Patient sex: F
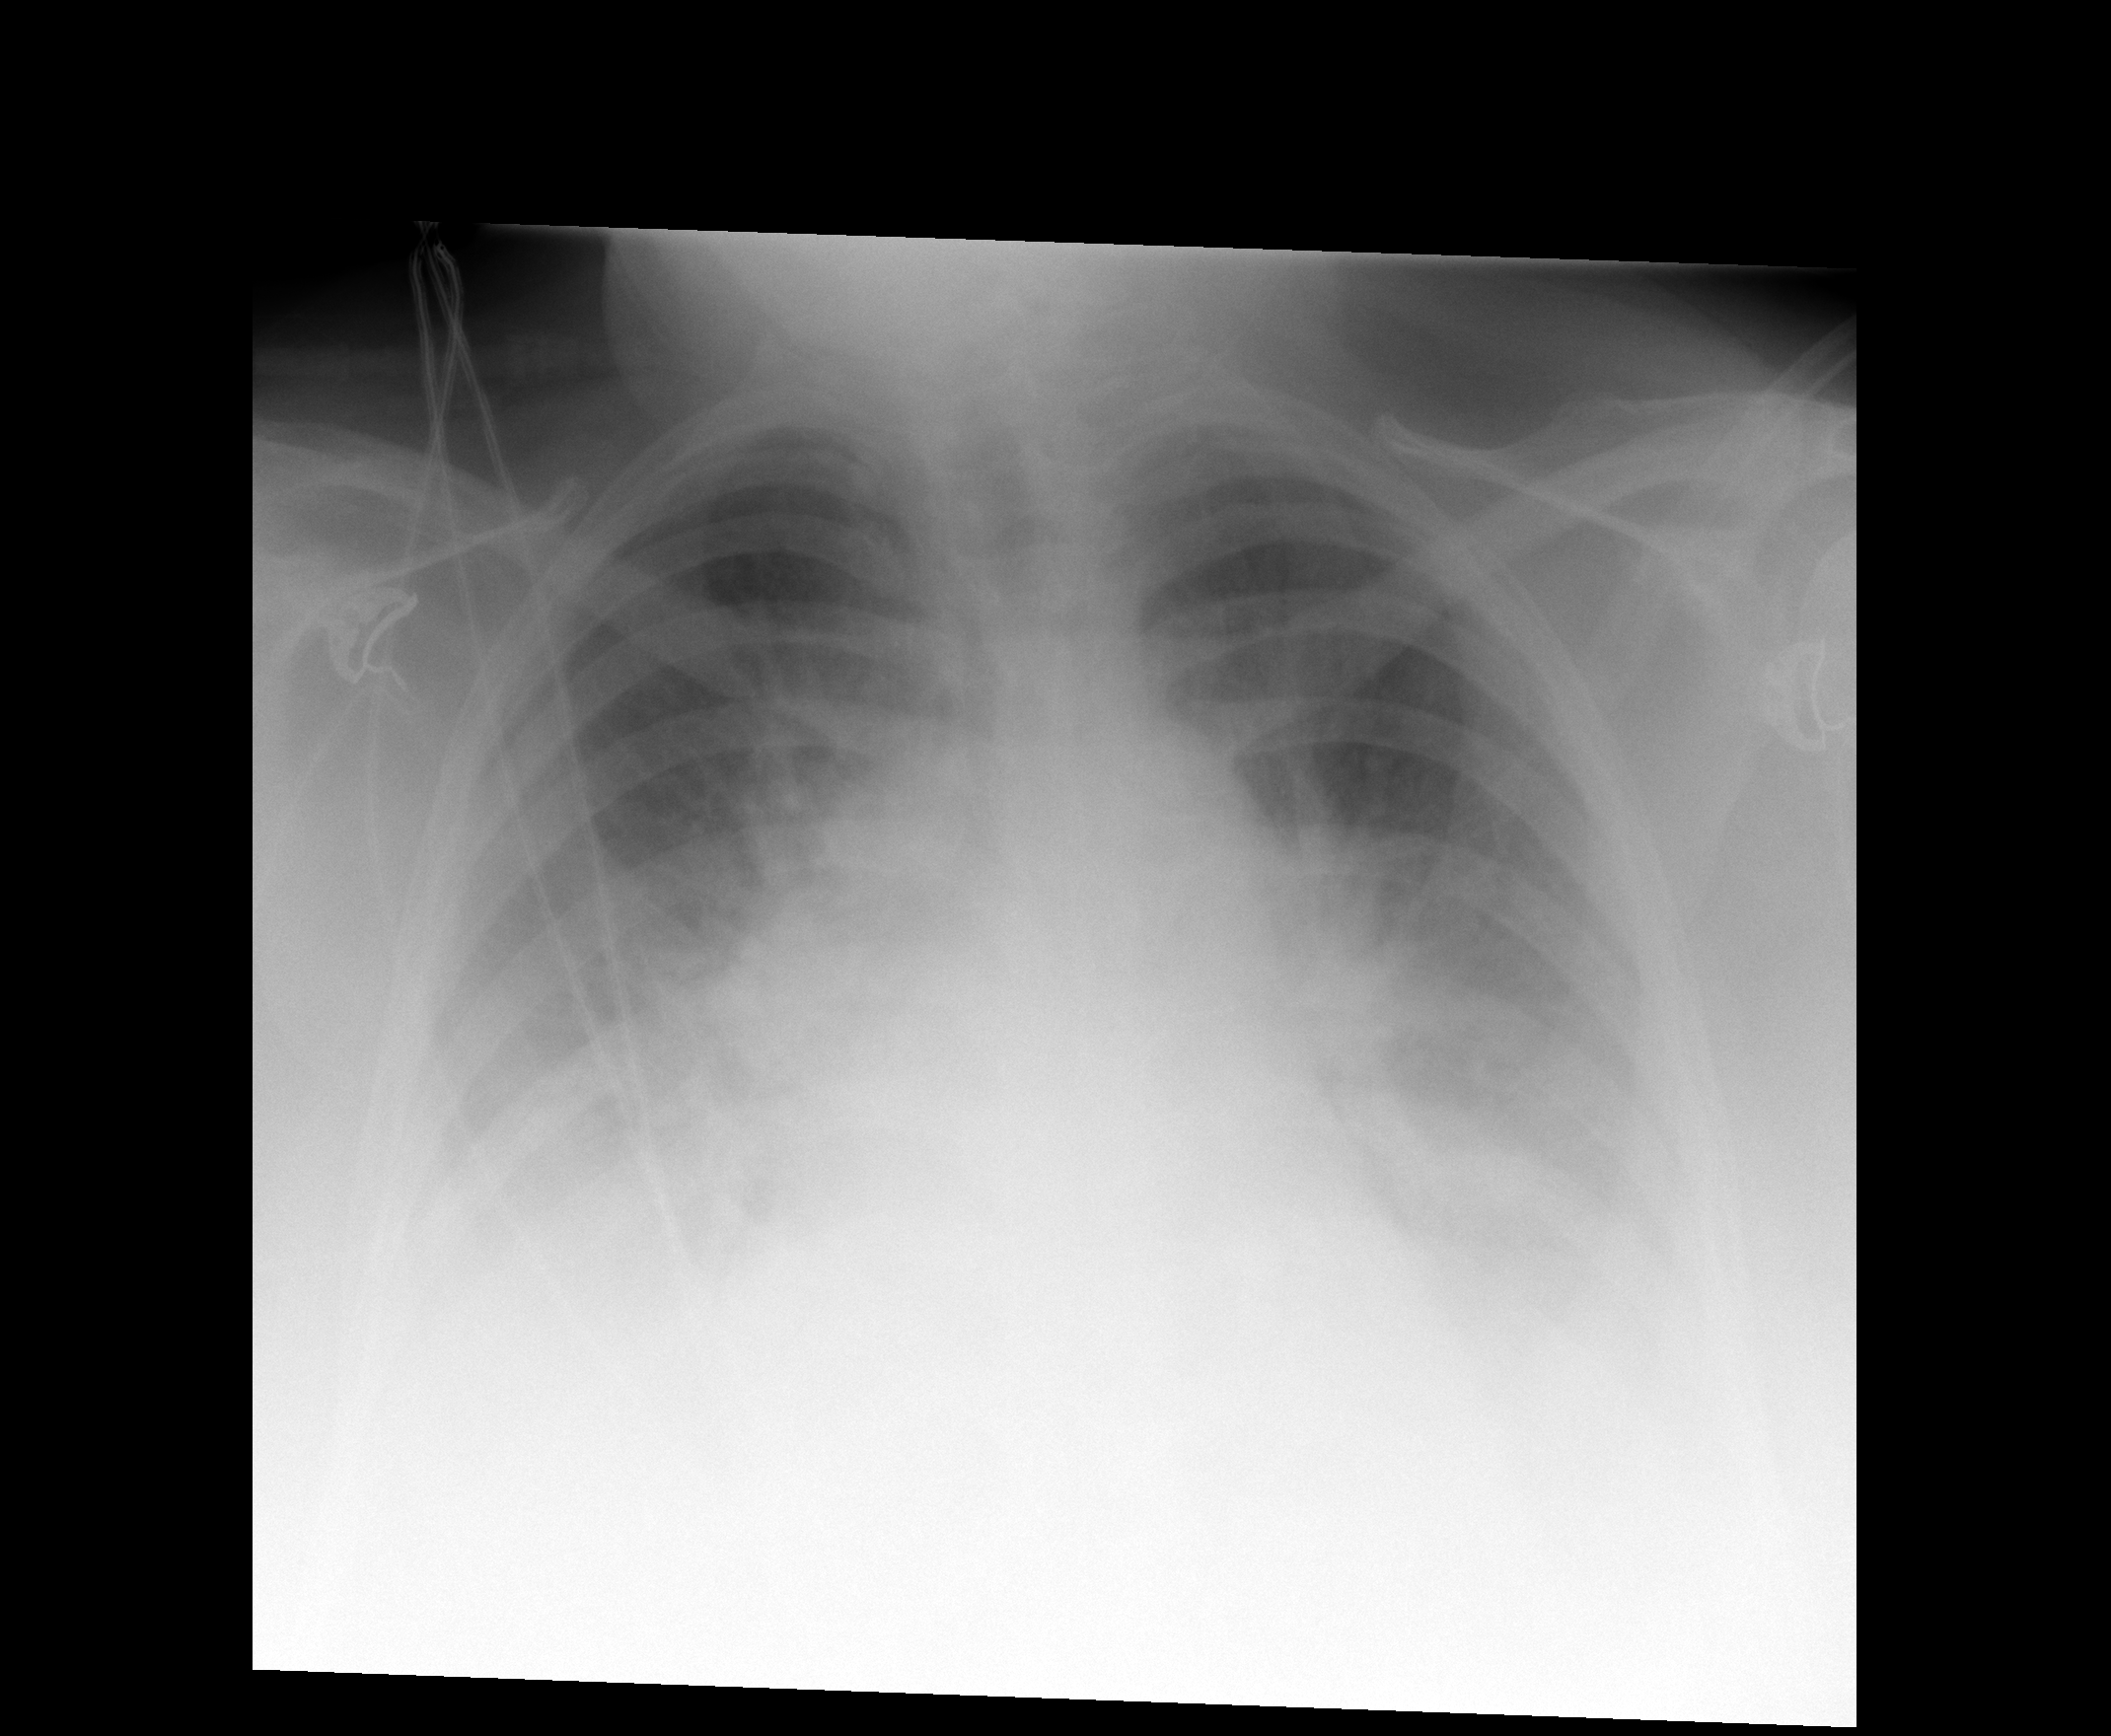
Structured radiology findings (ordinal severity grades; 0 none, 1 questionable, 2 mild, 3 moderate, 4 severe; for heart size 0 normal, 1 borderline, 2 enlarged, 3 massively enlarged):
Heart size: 0
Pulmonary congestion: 3
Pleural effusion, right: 3
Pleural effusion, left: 3
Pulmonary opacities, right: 0
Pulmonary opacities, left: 0
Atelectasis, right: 2
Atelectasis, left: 2